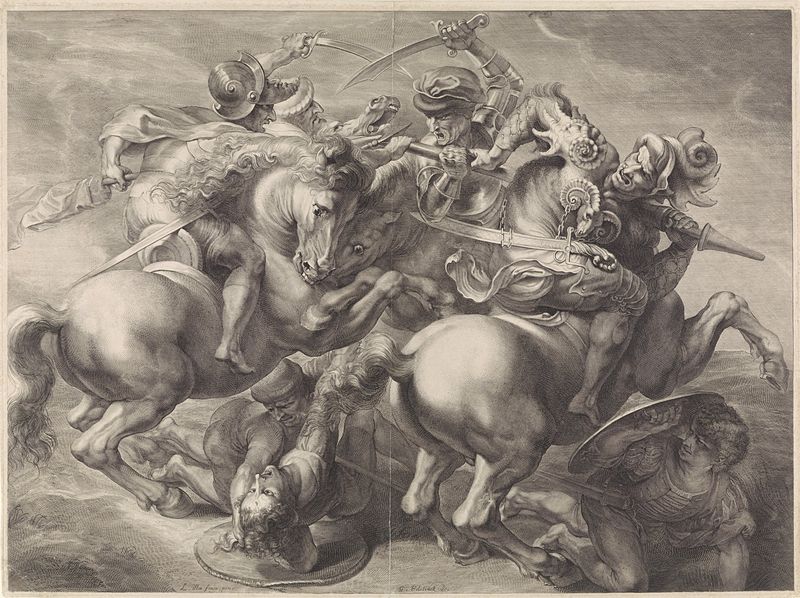
Titel: Ruitergevecht
Künstler: Gerard Edelinck
Standort: Amsterdam
Institution: Rijksmuseum
Schlagwörter: himmel, kampf, wolken, augen, pferd, pferde, reiter, mähne, schwanz, schweif, fahne, grafik, graphik, französisch, gewalt, krieg, schlacht, wütend, schild, druckgraphik, schwert, schwerter, säbel, helm, rüstung, ross, krieger, sturz, wut, schlachtross, turban, sultan, aufbäumen, graphi, orientale, pferdeschweif, türken, krummsäbel, wallend, stahlstich, 1670, #gewalt